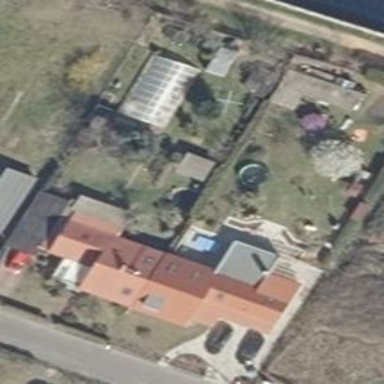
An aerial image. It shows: Semi-detached house with gabled roof.